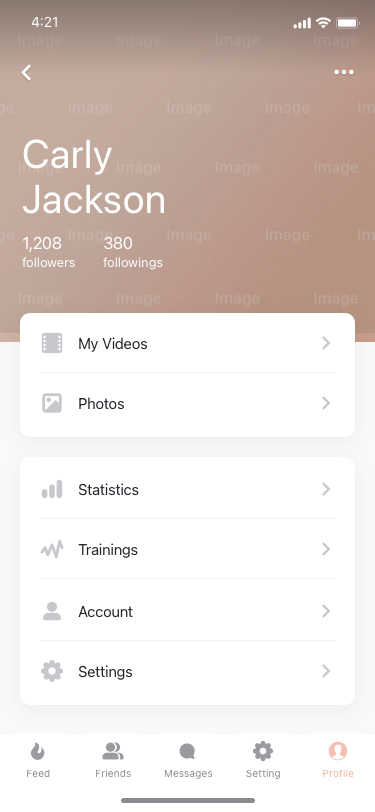
Text in this UI design:
English
Carly
Jackson
followers
1,208
followings
380